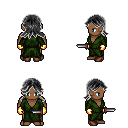
a pixel art fantasy rpg character, male body template, human, dark skin, green robe, robe skirt, gray loose hair, gold gloves, brown shoes, dagger, four views (front, back, left, right), 2x2 character sprite sheet, small pixel art, hard edges, no anti-aliasing